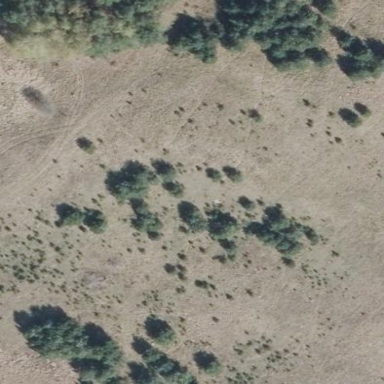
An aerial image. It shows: Scrub area with evergreen needle-leaved plants.